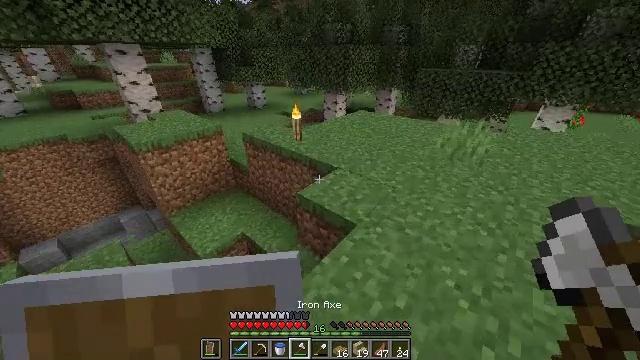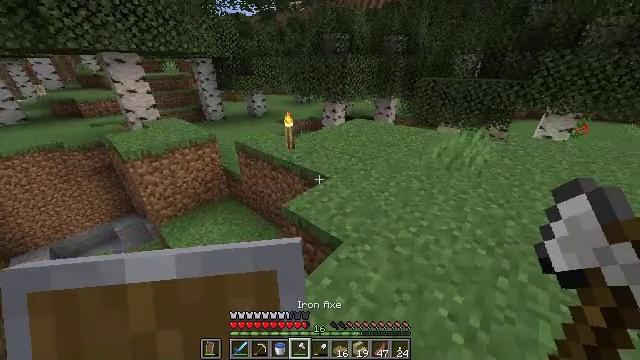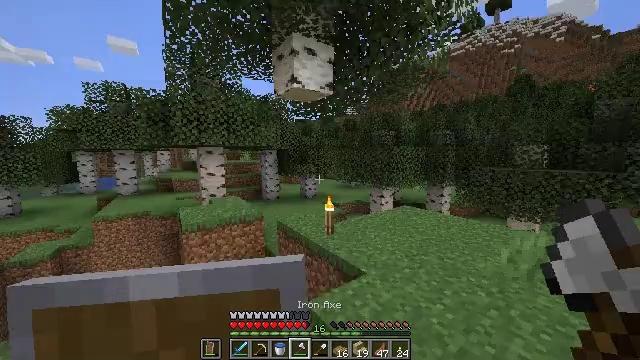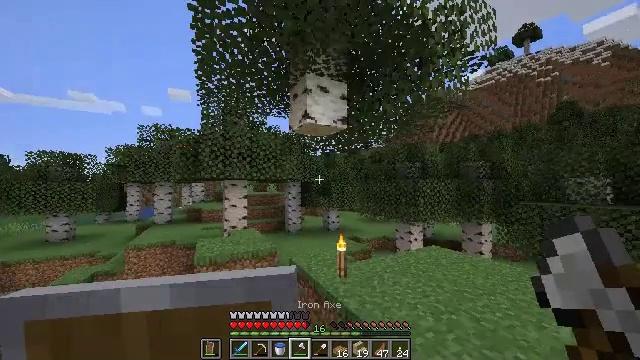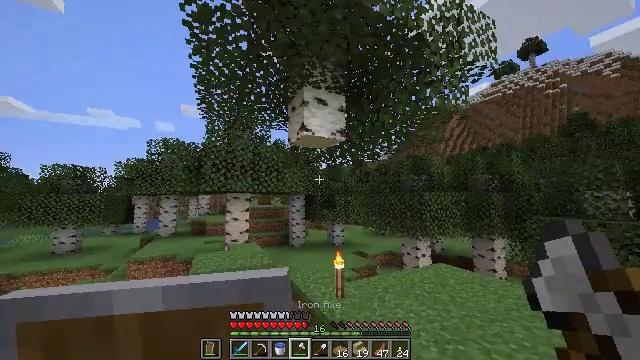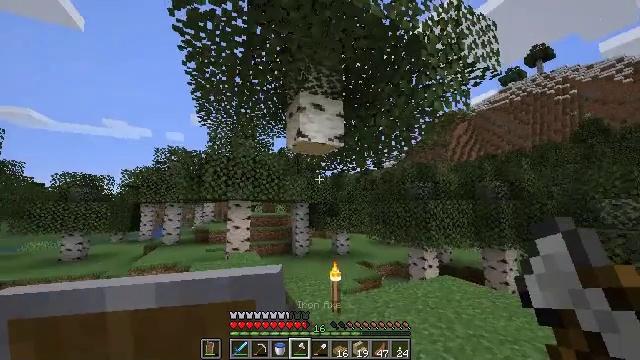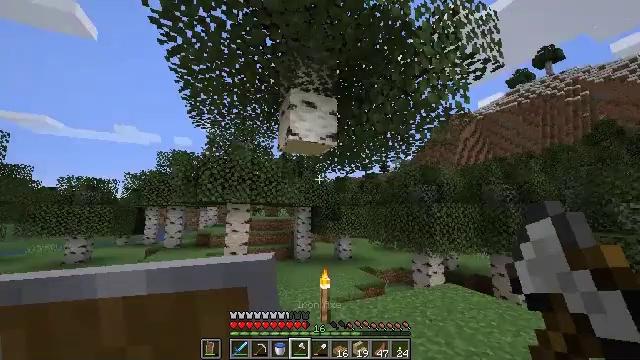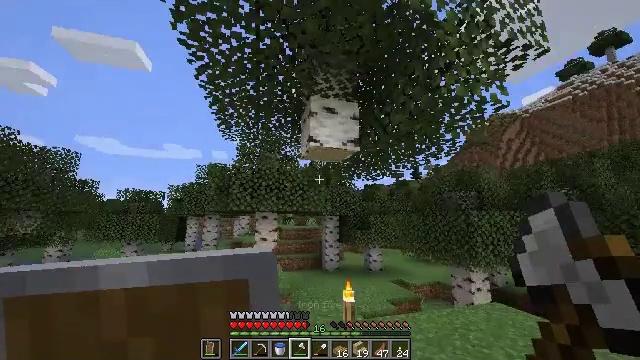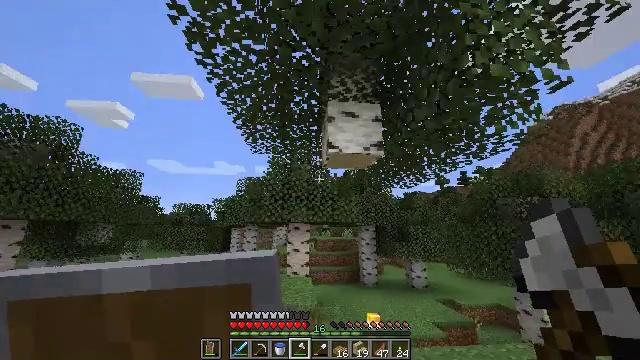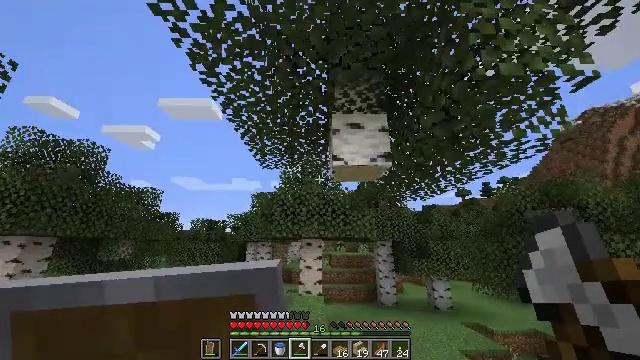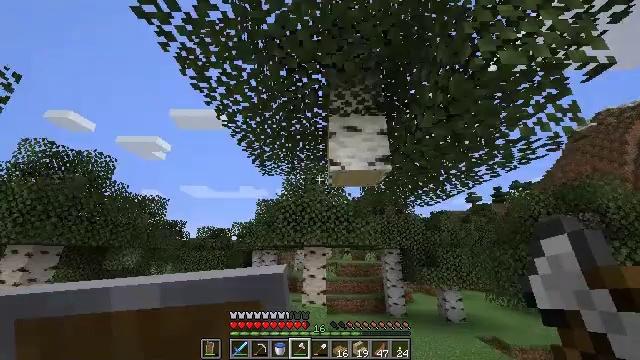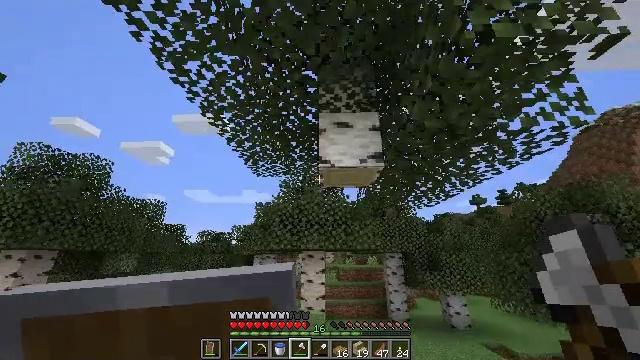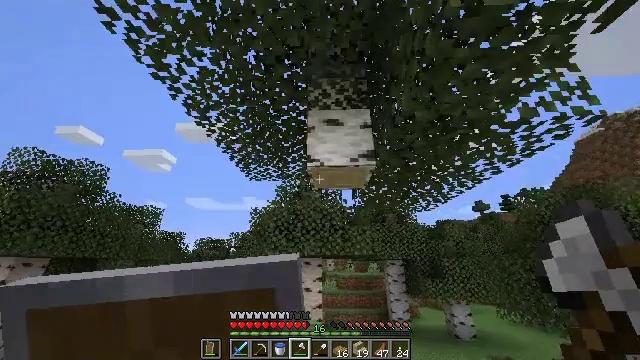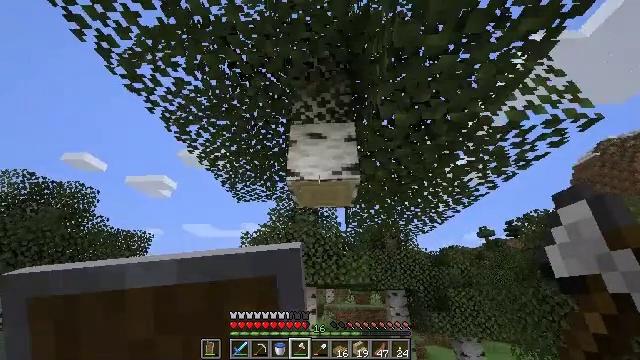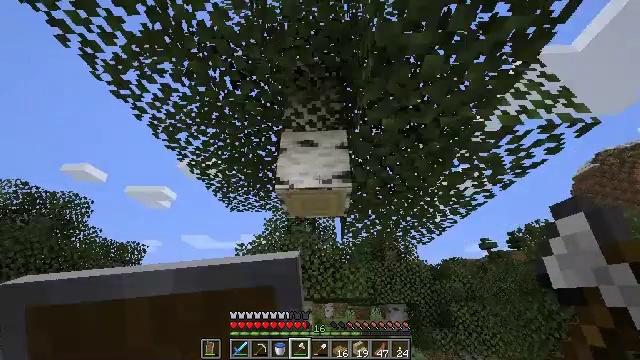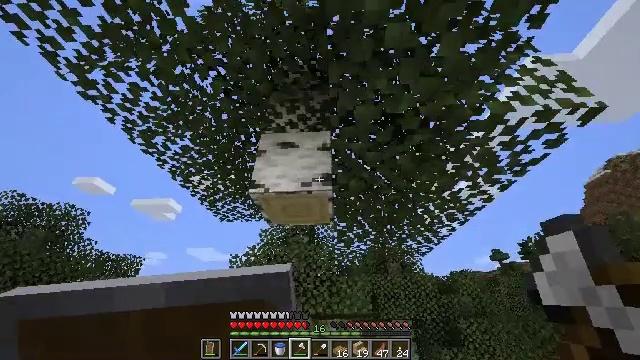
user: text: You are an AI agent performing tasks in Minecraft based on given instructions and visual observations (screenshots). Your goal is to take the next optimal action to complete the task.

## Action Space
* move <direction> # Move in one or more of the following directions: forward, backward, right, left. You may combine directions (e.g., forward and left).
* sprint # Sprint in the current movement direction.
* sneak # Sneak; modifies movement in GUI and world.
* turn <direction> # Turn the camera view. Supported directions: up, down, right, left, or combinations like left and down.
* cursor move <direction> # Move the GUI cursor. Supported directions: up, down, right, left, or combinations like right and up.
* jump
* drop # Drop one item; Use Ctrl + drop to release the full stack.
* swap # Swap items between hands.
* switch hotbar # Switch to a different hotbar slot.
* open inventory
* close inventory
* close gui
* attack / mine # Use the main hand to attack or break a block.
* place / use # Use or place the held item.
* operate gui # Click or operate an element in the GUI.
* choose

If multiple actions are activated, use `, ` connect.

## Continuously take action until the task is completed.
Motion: motion action
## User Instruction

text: Gather birch log for crafting.
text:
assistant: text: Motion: move forward and move right, turn up
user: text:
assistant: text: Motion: move forward and move right, turn left and up
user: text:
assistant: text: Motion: move forward and move right, turn left and up
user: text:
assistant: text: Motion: move forward and move right, turn left and up
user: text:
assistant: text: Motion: move forward and move right, turn left and up
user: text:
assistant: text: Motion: move forward and move right, turn left
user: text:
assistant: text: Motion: move forward and move right, turn left and up
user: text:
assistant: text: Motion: move forward and move right, turn left and up
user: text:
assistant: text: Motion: move forward and move right, turn left and up
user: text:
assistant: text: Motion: move forward and move right, turn left and up
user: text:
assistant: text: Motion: move forward and move right
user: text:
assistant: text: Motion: move forward and move right, turn up
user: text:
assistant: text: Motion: move forward and move right, turn up
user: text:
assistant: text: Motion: move forward and move right, turn up
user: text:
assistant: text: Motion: move forward and move right, turn left and up
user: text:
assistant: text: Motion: move forward and move right, turn left and up
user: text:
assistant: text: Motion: move forward, turn left and up
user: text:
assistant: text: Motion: move forward, turn left and up, attack / mine
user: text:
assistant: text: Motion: turn left and up, attack / mine
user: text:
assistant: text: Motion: sneak, turn left, attack / mine
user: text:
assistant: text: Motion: sneak, turn left and up, attack / mine
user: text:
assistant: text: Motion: sneak, turn left and up, attack / mine
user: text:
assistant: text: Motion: move forward, sneak, turn left and up, attack / mine
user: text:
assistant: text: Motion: move forward, sneak, turn left and up, attack / mine
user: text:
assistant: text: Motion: move forward, sneak, attack / mine
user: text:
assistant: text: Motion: move forward, sneak, turn up, attack / mine
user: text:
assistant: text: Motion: move forward, sneak, turn up, attack / mine
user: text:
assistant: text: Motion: move forward, sneak, turn right and up, attack / mine
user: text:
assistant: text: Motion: move forward, sneak, turn right and up, attack / mine
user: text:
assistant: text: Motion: move forward, sneak, turn right and up, attack / mine